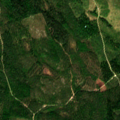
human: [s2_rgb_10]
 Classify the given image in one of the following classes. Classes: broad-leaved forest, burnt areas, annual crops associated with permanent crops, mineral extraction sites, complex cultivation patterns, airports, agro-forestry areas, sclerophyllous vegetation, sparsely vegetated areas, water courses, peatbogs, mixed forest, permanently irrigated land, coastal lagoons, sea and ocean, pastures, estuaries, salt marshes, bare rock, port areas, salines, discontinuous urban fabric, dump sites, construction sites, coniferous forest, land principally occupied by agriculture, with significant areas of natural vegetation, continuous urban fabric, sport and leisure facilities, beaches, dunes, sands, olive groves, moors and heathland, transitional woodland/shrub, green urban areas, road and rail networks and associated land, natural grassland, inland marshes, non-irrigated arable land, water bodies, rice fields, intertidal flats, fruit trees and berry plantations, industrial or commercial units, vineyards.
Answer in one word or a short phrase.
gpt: coniferous forest, mixed forest, transitional woodland/shrub